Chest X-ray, PA view. Patient: 39 years old, sex F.
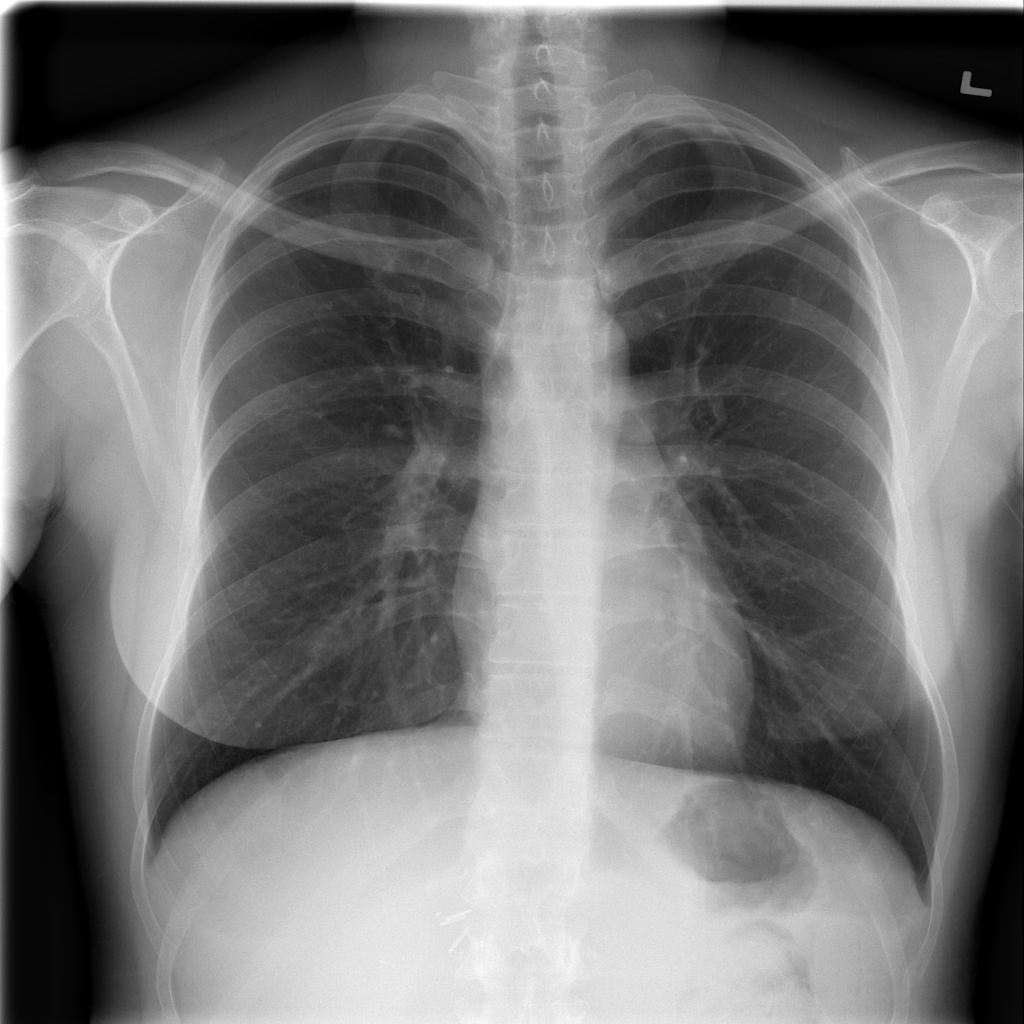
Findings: No Finding